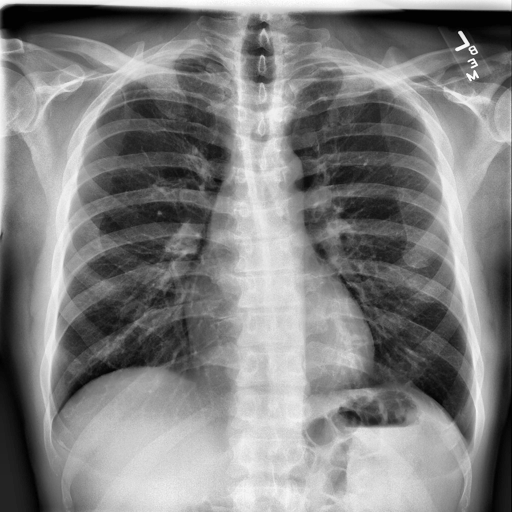
Finding: NORMAL